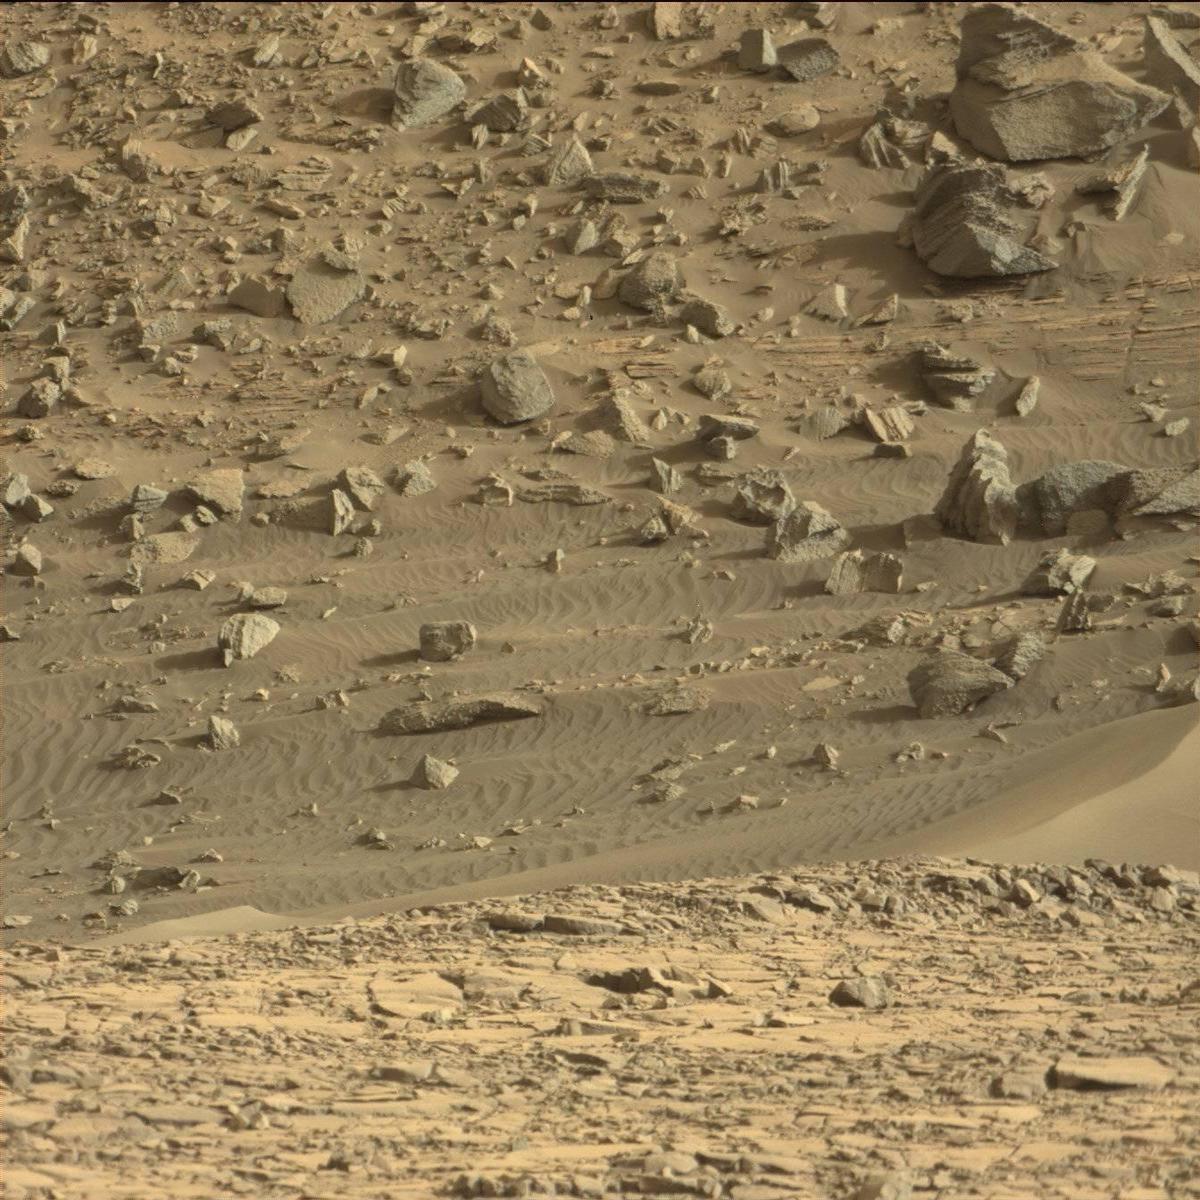
Terrain classes present: Bedrock, Sand / Soil